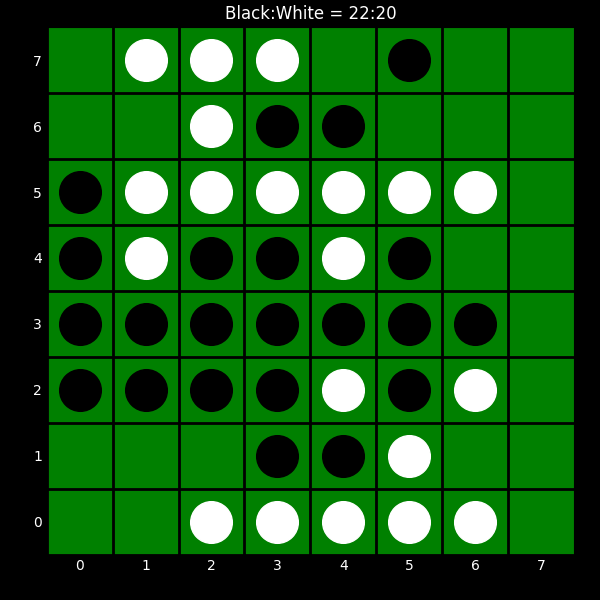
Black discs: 22
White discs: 20